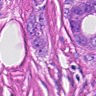
Metastatic tissue present: yes